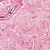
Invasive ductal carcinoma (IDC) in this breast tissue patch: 0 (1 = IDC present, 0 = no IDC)